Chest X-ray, PA view. Patient: 23 years old, sex F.
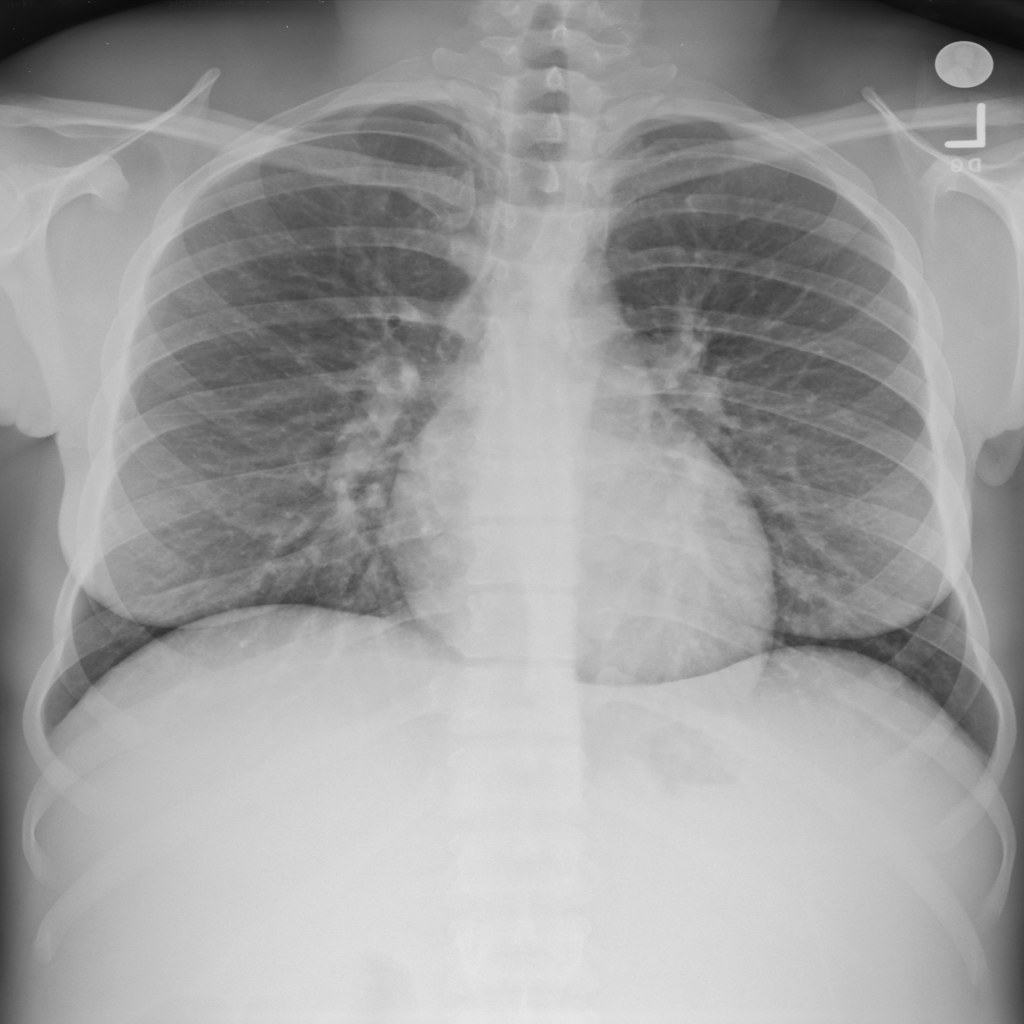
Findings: No Finding